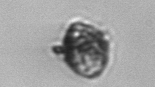
Label: Kryptoperidinium_triquetrum